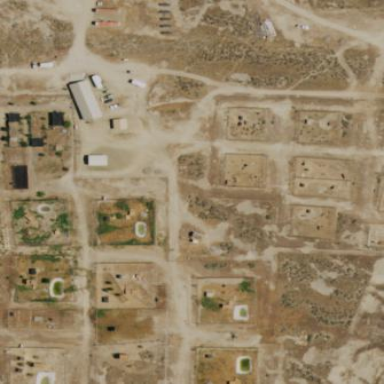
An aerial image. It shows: Animal shelter.